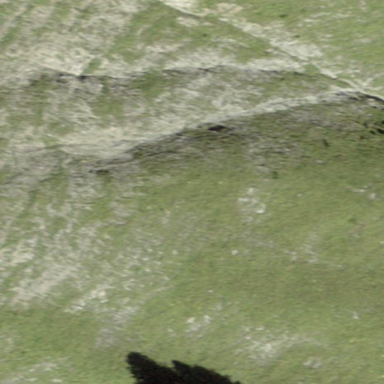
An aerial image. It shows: Natural scree.